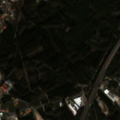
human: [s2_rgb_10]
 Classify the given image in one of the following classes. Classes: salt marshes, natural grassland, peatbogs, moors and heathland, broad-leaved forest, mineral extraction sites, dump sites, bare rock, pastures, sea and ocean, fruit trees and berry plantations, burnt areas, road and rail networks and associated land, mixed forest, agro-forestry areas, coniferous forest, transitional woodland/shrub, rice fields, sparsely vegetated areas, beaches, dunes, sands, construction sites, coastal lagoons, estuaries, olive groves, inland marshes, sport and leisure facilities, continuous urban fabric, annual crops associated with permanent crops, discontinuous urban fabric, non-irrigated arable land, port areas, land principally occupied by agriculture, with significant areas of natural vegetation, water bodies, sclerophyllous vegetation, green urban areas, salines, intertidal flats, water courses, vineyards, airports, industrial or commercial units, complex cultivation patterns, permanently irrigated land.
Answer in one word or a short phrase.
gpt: discontinuous urban fabric, road and rail networks and associated land, complex cultivation patterns, coniferous forest, transitional woodland/shrub